Question: I have 4 modules in my project. I could create new modules using Android Studio version 0.2.0.
Two days ago, I upgraded Android Studio to 0.2.5, and now when I go to create a new module, the window doesn't show any options.

I can't execute "New Module" either via File -> "New Module" or via right-clicking my project name in the Project tool window.
If I press finish, Android Studio throws a 'NullPointerException'. Here is the console output:
'''
null
java.lang.NullPointerException
at com.android.tools.idea.wizard.TemplateWizardModuleBuilder.createModule(TemplateWizardModuleBuilder.java:177)
at com.android.tools.idea.wizard.NewModuleWizardrun(NewModuleWizard.java:82)
at com.intellij.openapi.application.impl.ApplicationImpl.runWriteAction(ApplicationImpl.java:1021)
at com.android.tools.idea.wizard.NewModuleWizard.createModule(NewModuleWizard.java:79)
at com.android.tools.idea.actions.AndroidNewModuleAction.actionPerformed(AndroidNewModuleAction.java:45)
at com.intellij.openapi.actionSystem.ex.ActionUtil.performActionDumbAware(ActionUtil.java:162)
at com.intellij.openapi.actionSystem.impl.ActionMenuItem$ActionTransmitterrun(ActionMenuItem.java:260)
at com.intellij.openapi.wm.impl.FocusManagerImpl.runOnOwnContext(FocusManagerImpl.java:892)
at com.intellij.openapi.wm.impl.IdeFocusManagerImpl.runOnOwnContext(IdeFocusManagerImpl.java:114)
at com.intellij.openapi.actionSystem.impl.ActionMenuItem$ActionTransmitter.actionPerformed(ActionMenuItem.java:230)
at javax.swing.AbstractButton.fireActionPerformed(AbstractButton.java:2018)
at com.intellij.openapi.actionSystem.impl.ActionMenuItem.fireActionPerformed(ActionMenuItem.java:104)
at com.intellij.ui.plaf.beg.BegMenuItemUI.doClick(BegMenuItemUI.java:512)
at com.intellij.ui.plaf.beg.BegMenuItemUI.access(BegMenuItemUI.java:44)
at com.intellij.ui.plaf.beg.BegMenuItemUI$MyMouseInputHandler.mouseReleased(BegMenuItemUI.java:532)
at java.awt.Component.processMouseEvent(Component.java:6505)
at javax.swing.JComponent.processMouseEvent(JComponent.java:3321)
at java.awt.Component.processEvent(Component.java:6270)
at java.awt.Container.processEvent(Container.java:2229)
at java.awt.Component.dispatchEventImpl(Component.java:4861)
at java.awt.Container.dispatchEventImpl(Container.java:2287)
at java.awt.Component.dispatchEvent(Component.java:4687)
at java.awt.LightweightDispatcher.retargetMouseEvent(Container.java:4832)
at java.awt.LightweightDispatcher.processMouseEvent(Container.java:4492)
at java.awt.LightweightDispatcher.dispatchEvent(Container.java:4422)
at java.awt.Container.dispatchEventImpl(Container.java:2273)
at java.awt.Window.dispatchEventImpl(Window.java:2719)
at java.awt.Component.dispatchEvent(Component.java:4687)
at java.awt.EventQueue.dispatchEventImpl(EventQueue.java:703)
at java.awt.EventQueue.access(EventQueue.java:102)
at java.awt.EventQueuerun(EventQueue.java:662)
at java.awt.EventQueuerun(EventQueue.java:660)
at java.security.AccessController.doPrivileged(Native Method)
at java.security.ProtectionDomaindoIntersectionPrivilege(ProtectionDomain.java:76)
at java.security.ProtectionDomaindoIntersectionPrivilege(ProtectionDomain.java:87)
at java.awt.EventQueuerun(EventQueue.java:676)
at java.awt.EventQueuerun(EventQueue.java:674)
at java.security.AccessController.doPrivileged(Native Method)
at java.security.ProtectionDomaindoIntersectionPrivilege(ProtectionDomain.java:76)
at java.awt.EventQueue.dispatchEvent(EventQueue.java:673)
at com.intellij.ide.IdeEventQueue.defaultDispatchEvent(IdeEventQueue.java:679)
at com.intellij.ide.IdeEventQueue._dispatchEvent(IdeEventQueue.java:503)
at com.intellij.ide.IdeEventQueue.dispatchEvent(IdeEventQueue.java:332)
at java.awt.EventDispatchThread.pumpOneEventForFilters(EventDispatchThread.java:244)
at java.awt.EventDispatchThread.pumpEventsForFilter(EventDispatchThread.java:163)
at java.awt.EventDispatchThread.pumpEventsForHierarchy(EventDispatchThread.java:151)
at java.awt.EventDispatchThread.pumpEvents(EventDispatchThread.java:147)
at java.awt.EventDispatchThread.pumpEvents(EventDispatchThread.java:139)
at java.awt.EventDispatchThread.run(EventDispatchThread.java:97)
'''
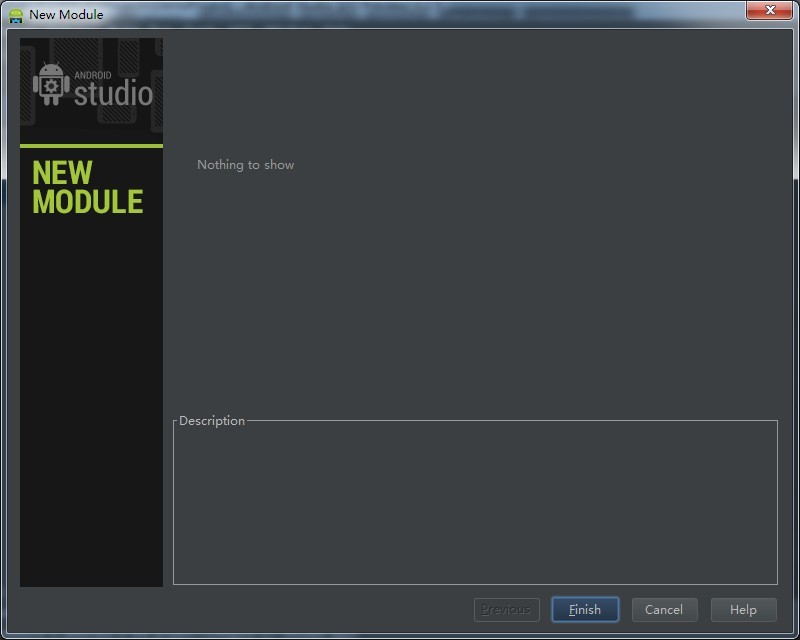
Answer: I was able to add a new module by manually creating a new folder and copy/pasting:
- - -
Then if you restart Android Studio, it should see it a new module.
This is not the best solution but a workaround in the meantime.